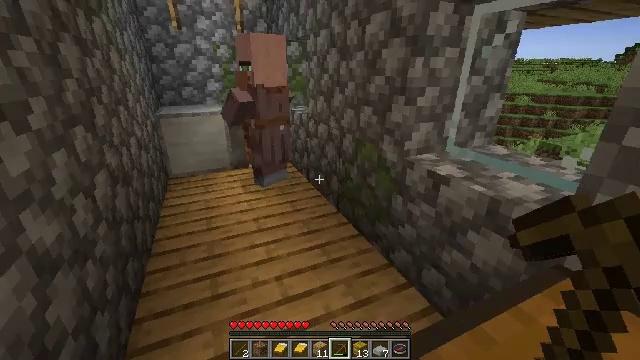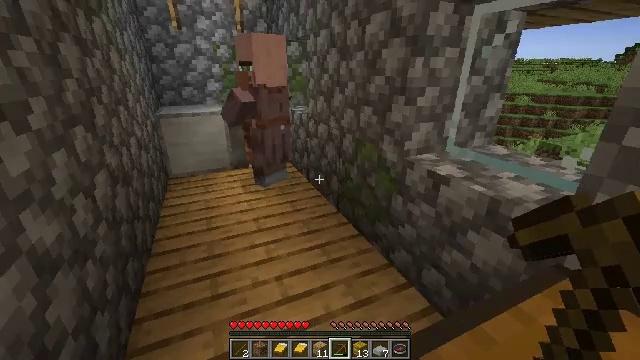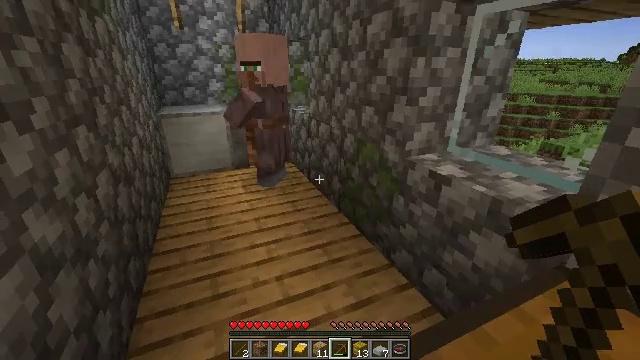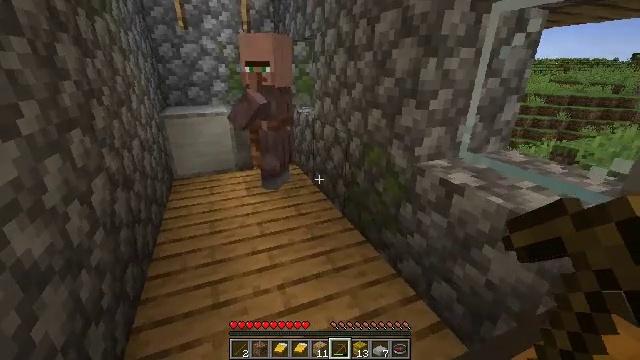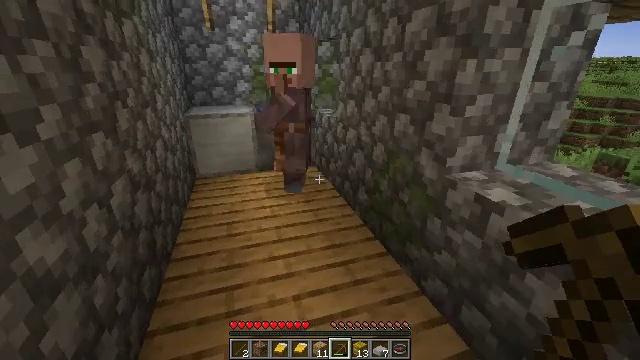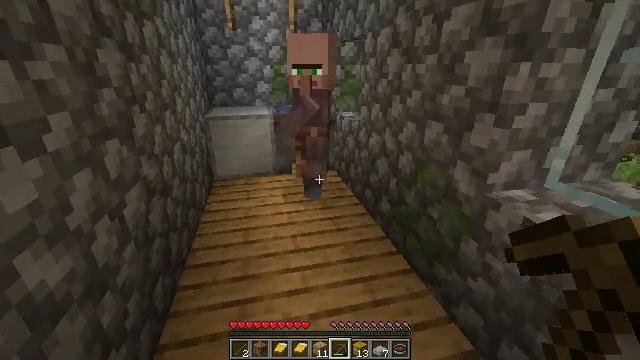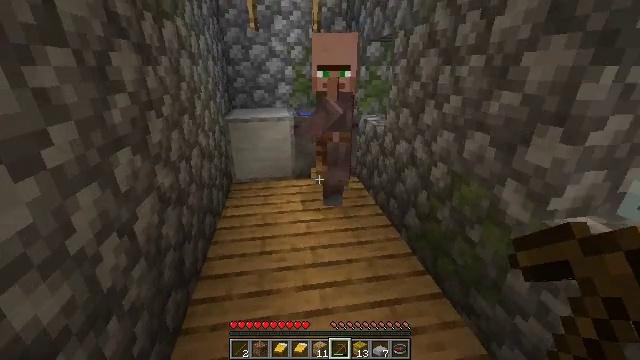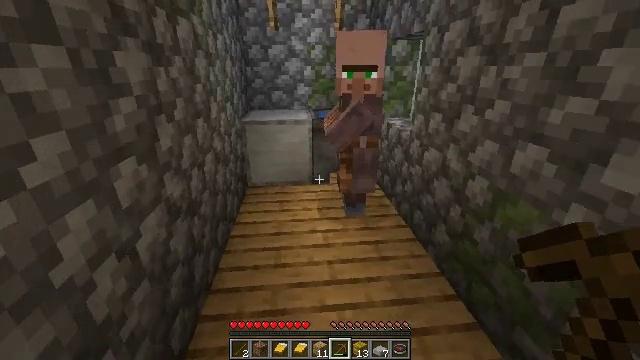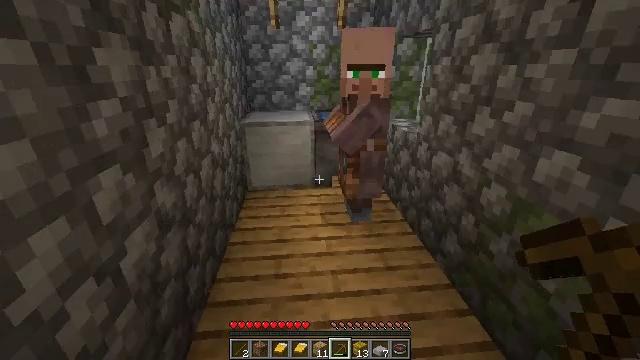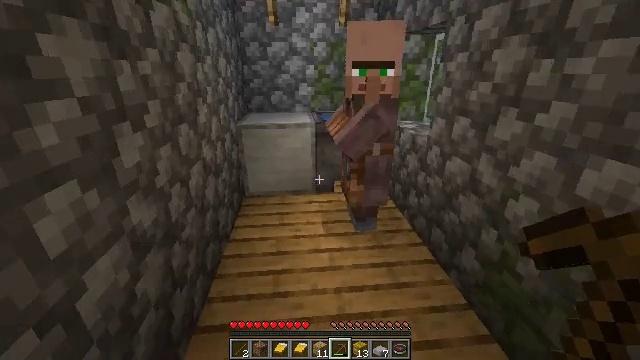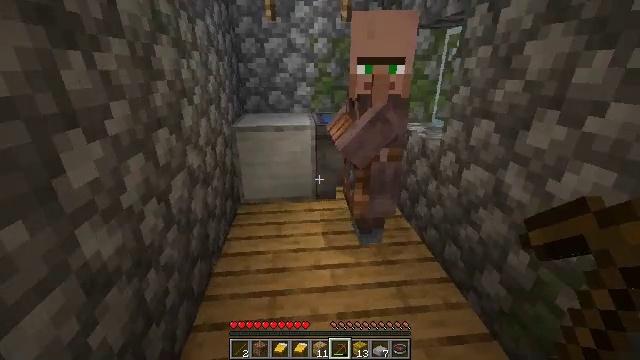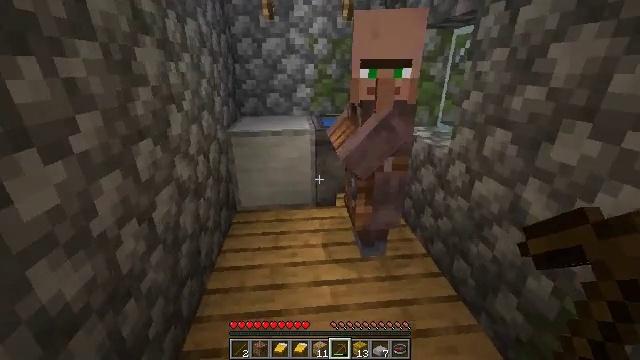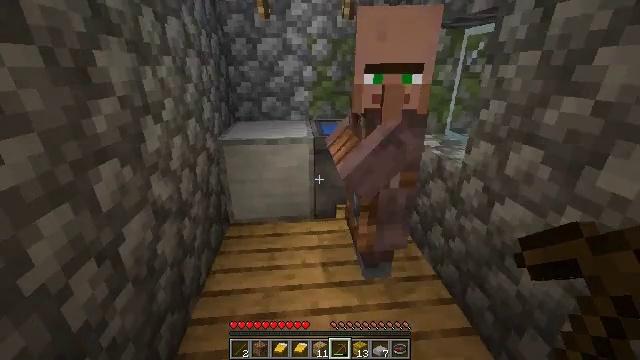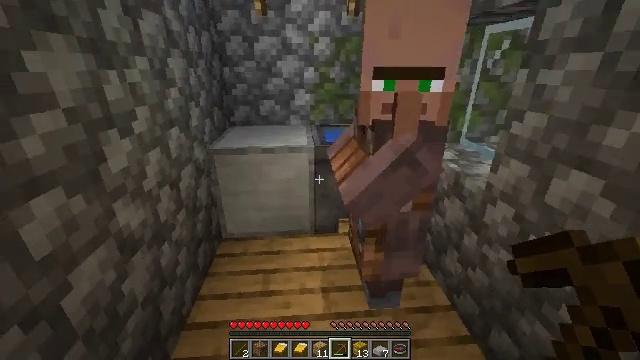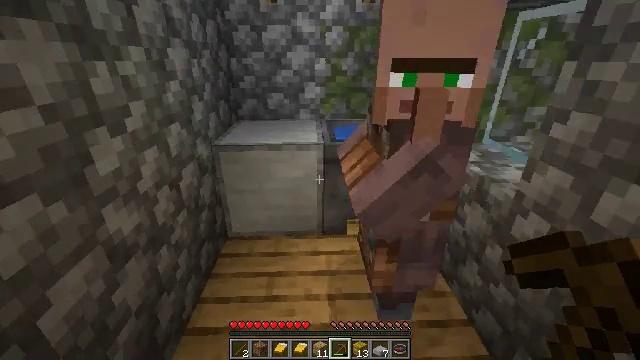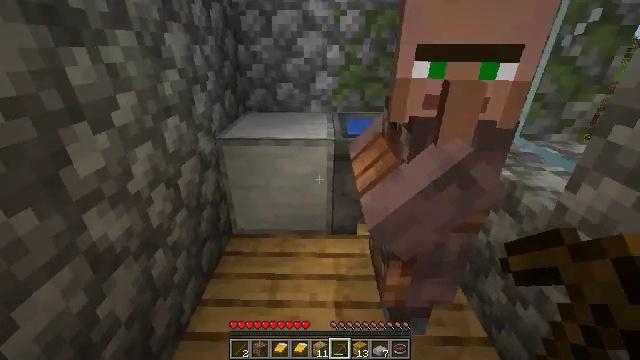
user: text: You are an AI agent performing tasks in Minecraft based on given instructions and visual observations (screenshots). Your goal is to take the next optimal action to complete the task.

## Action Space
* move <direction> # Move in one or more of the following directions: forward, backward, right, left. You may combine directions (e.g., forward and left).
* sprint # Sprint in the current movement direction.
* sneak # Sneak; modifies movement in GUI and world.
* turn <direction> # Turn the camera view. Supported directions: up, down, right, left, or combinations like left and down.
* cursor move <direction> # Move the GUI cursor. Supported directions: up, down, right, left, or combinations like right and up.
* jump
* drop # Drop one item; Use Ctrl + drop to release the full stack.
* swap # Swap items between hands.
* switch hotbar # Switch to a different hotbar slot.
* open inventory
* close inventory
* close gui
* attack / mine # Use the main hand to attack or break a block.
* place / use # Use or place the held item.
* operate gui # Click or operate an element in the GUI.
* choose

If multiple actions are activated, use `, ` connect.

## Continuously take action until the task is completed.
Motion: motion action
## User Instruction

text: Get smooth stone for building.
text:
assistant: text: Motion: no_op
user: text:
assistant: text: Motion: no_op
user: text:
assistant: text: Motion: move forward, turn left
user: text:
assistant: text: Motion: move forward, turn left
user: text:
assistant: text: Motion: move forward, turn left
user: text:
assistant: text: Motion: move forward, turn left
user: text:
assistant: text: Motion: move forward, turn left
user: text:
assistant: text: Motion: move forward
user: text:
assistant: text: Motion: move forward
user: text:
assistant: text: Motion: move forward
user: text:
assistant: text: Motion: move forward
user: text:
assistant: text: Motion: move forward
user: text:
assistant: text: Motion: move forward
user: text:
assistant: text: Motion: move forward, turn left and down
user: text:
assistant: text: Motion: move forward, turn left and down
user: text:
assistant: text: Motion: move forward, turn left and down
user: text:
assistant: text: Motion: move forward, turn left and down
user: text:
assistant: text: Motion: move forward, turn left and down
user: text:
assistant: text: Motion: move forward, turn left and down
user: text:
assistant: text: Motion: turn left, attack / mine
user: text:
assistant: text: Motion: attack / mine
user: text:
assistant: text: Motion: attack / mine
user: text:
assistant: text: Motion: attack / mine
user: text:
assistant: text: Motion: attack / mine
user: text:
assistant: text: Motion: attack / mine
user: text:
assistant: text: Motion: attack / mine
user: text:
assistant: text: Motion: attack / mine
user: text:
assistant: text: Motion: attack / mine
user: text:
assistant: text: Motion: attack / mine
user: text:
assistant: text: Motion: attack / mine